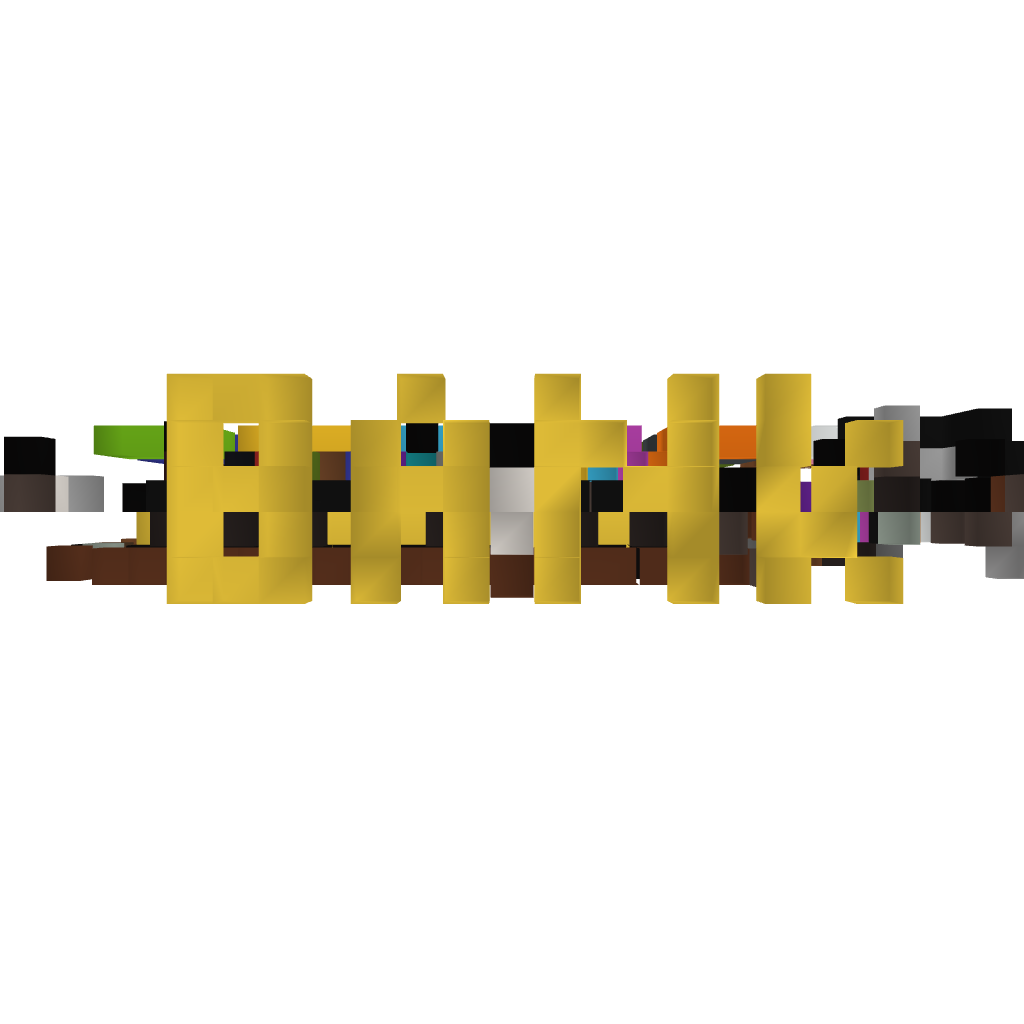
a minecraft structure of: Bank Stackable